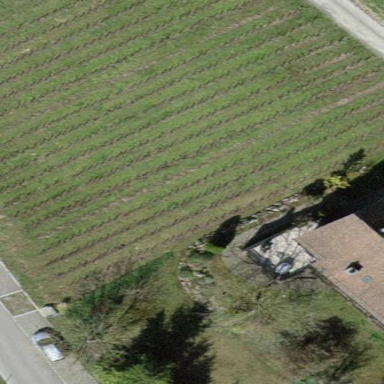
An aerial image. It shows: Beautiful vineyard in the countryside.